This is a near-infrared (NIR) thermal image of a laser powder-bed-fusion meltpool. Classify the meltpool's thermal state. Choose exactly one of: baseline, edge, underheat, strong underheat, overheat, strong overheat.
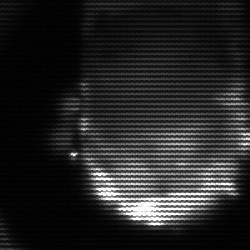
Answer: baseline